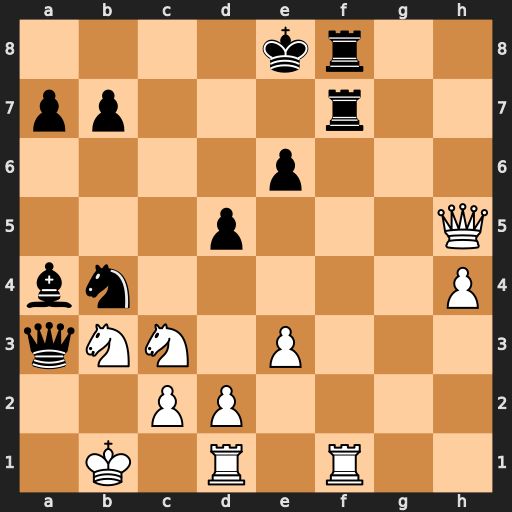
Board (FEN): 4kr2/pp3r2/4p3/3p3Q/bn5P/qNN1P3/2PP4/1K1R1R2
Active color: w
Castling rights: -
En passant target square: -
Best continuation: Rxf7 Rxf7 Rf1